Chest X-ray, AP view. Patient: 61 years old, sex M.
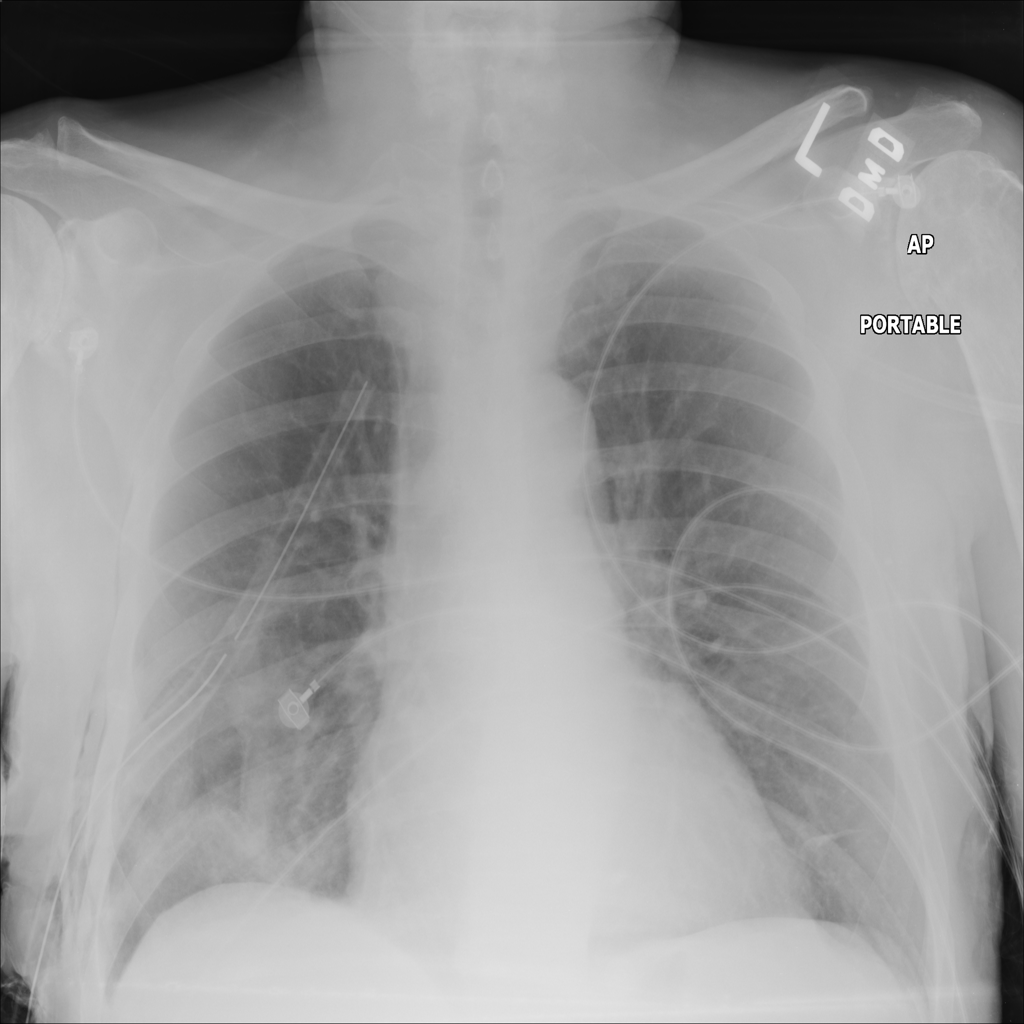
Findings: Atelectasis